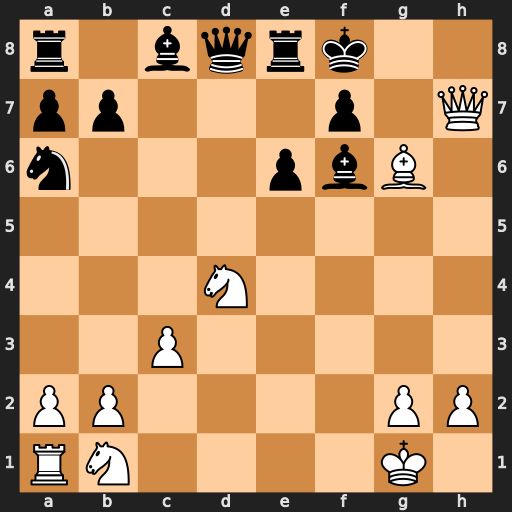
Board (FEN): r1bqrk2/pp3p1Q/n3pbB1/8/3N4/2P5/PP4PP/RN4K1
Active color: w
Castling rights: -
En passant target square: -
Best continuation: Qxf7#